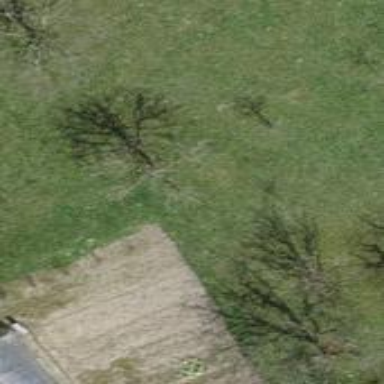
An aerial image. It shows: Single tag "natural: tree."